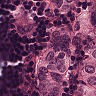
Metastatic tissue present: yes